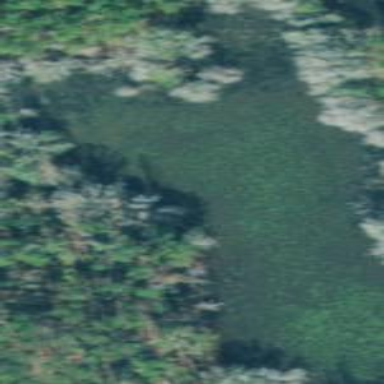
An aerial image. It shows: Wetland area characterized by wet meadow.